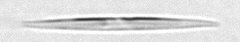
Label: pennate_Pseudo-nitzschia